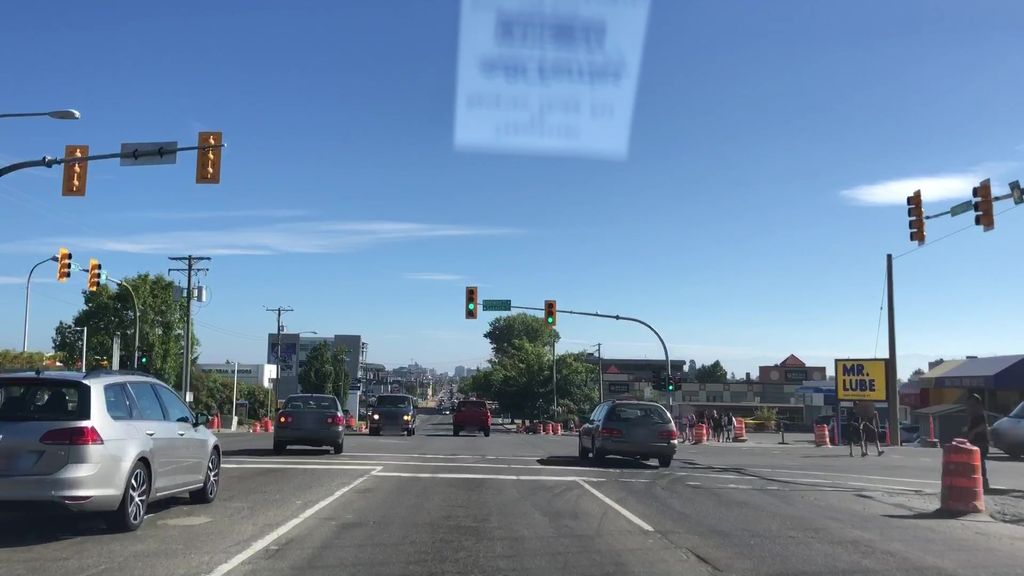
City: victoria